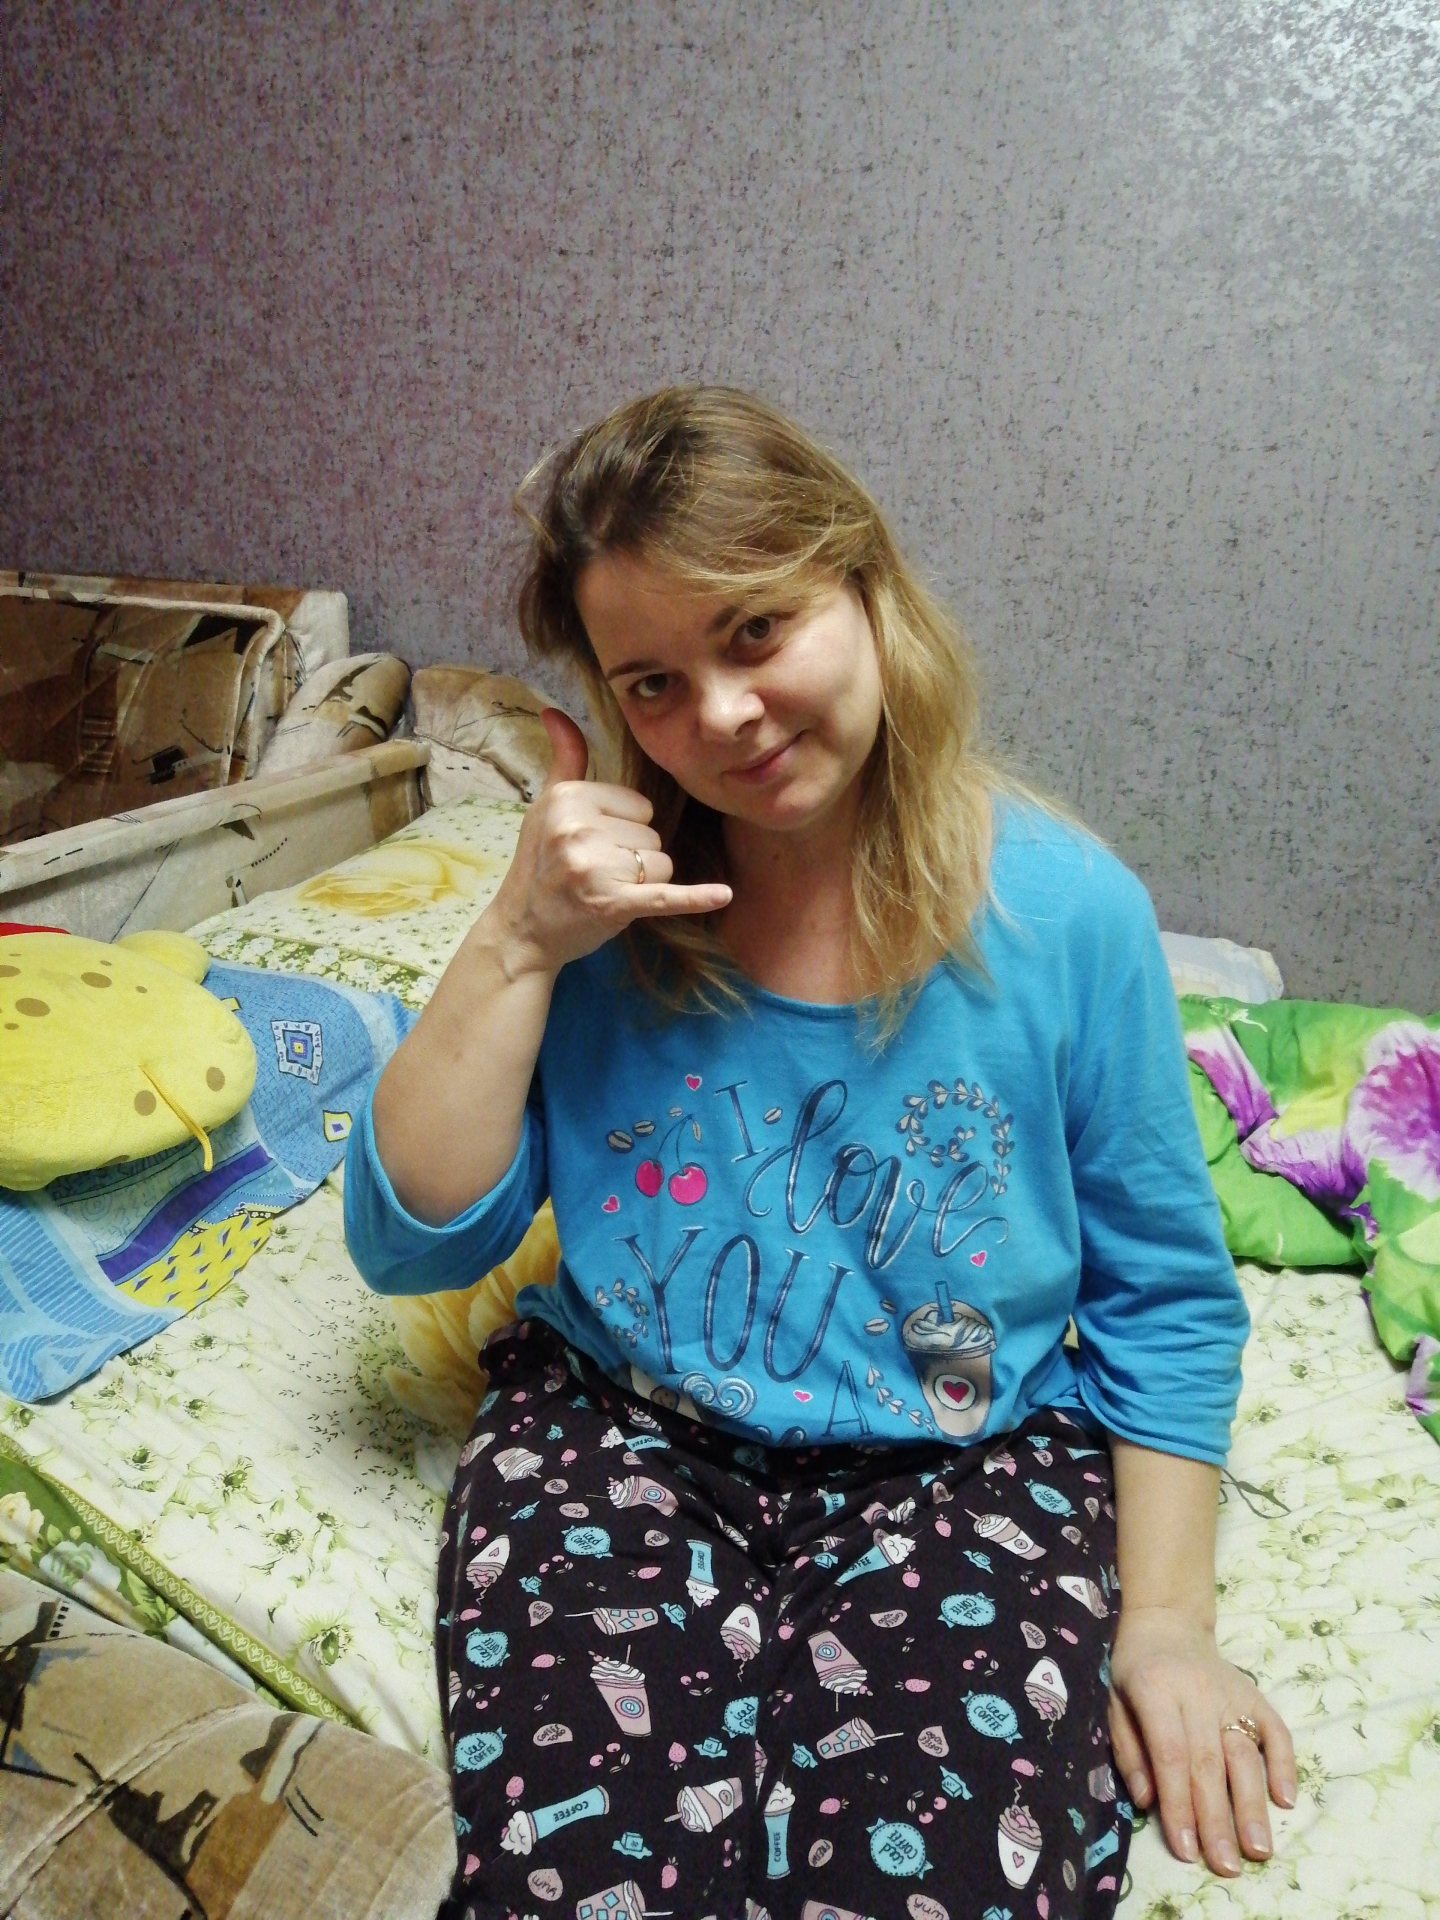
Label: noise